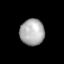
Tissue: lung
Cell type: Endothelial cells
Senescence score: 0.5994
Nuclear area (px): 630
Mean DAPI intensity: 171.94